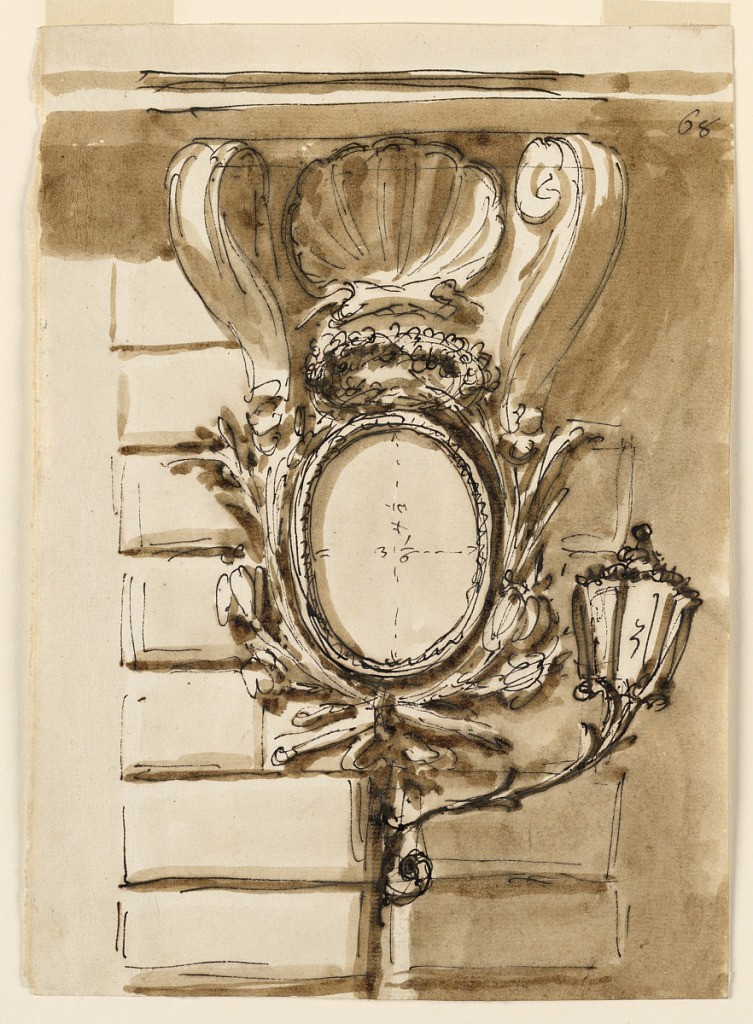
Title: Oval frame for the facade of a house, with lantern beneath
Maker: Giuseppe Barberi, Italian, 1746–1809
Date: ca. 1780
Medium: Pen and brown ink, brush and brown wash on off-white laid paper, lined
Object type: Drawing
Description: A variation of -1820. The consoles are nearer to the wreath, with a shell above it. With the indications of the measurements of the picture: "3 1/6 to 4 1/3".